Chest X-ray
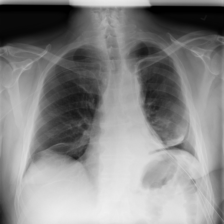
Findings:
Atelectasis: negative
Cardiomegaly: negative
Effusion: negative
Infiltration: positive
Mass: negative
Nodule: negative
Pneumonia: negative
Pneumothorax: positive
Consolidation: negative
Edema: negative
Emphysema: negative
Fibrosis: negative
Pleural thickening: negative
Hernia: negative